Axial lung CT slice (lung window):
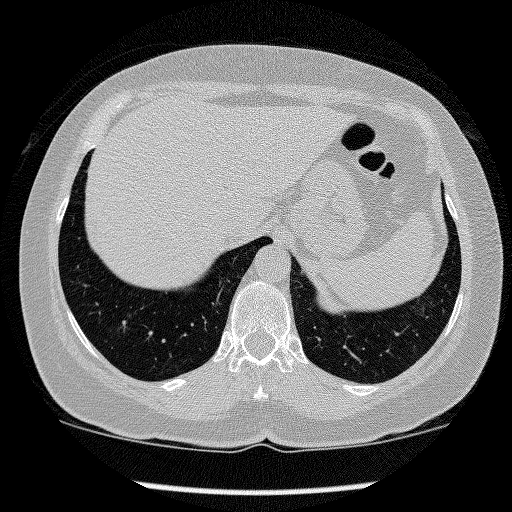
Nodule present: no